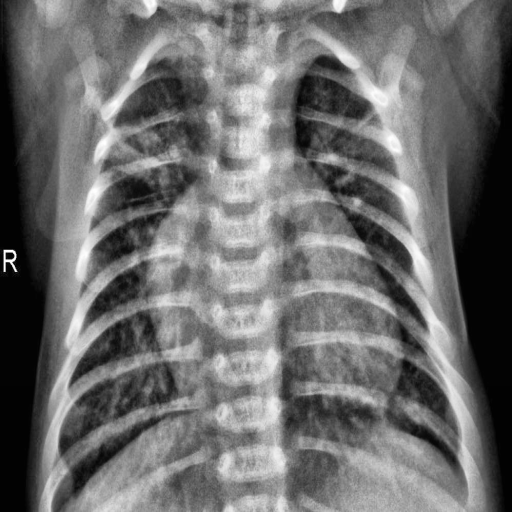
Finding: PNEUMONIA